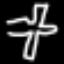
Label: airplane